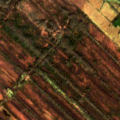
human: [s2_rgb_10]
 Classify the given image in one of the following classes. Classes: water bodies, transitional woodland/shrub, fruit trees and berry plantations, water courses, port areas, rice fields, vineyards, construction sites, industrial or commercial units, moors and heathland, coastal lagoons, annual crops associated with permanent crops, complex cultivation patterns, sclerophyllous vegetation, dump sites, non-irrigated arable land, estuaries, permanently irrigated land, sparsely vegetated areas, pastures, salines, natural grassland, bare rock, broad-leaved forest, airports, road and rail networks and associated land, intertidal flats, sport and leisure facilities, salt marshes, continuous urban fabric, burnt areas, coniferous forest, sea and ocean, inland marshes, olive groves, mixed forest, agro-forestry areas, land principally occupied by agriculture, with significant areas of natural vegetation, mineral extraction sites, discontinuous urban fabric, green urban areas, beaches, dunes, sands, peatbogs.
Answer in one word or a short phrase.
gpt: pastures, peatbogs